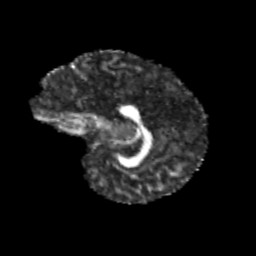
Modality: FA
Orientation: sagittal
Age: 11
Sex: female
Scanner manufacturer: siemens
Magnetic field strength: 3 T
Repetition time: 3.8 s
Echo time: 0.07 s